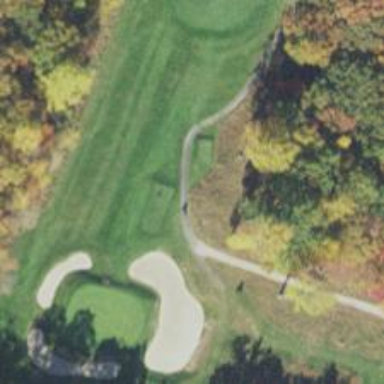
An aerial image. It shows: Golf tee.